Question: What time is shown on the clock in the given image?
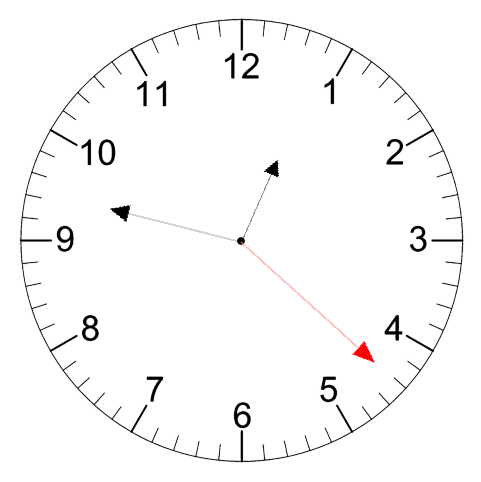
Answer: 12:47:22